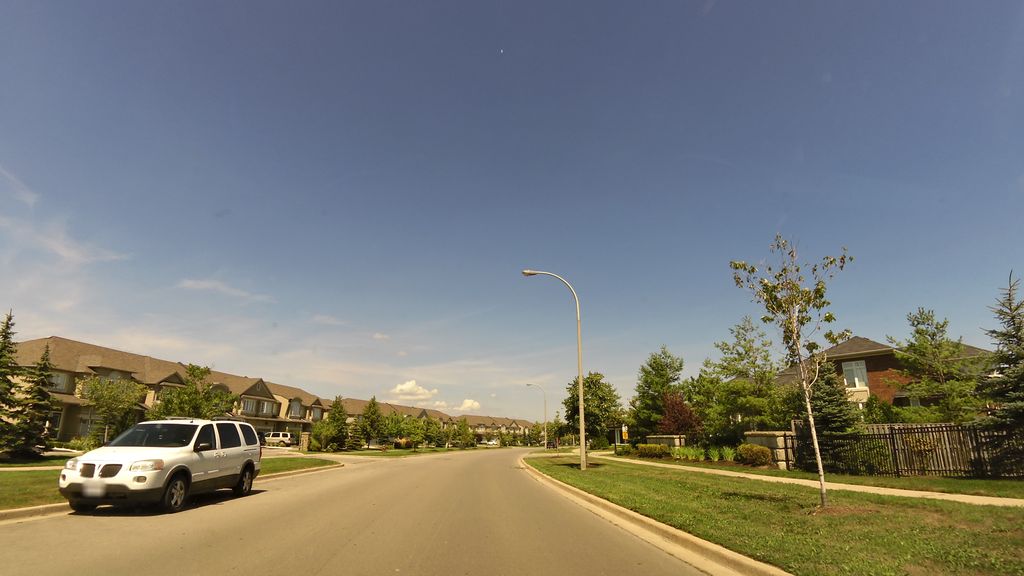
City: hamilton